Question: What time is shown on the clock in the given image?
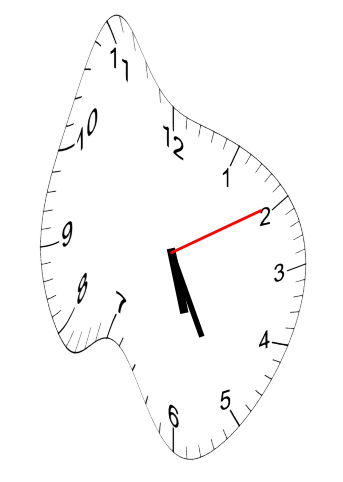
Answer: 05:25:10